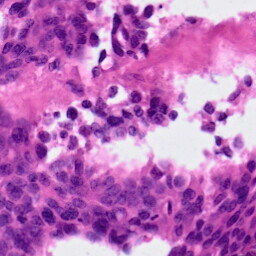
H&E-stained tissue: Ovarian